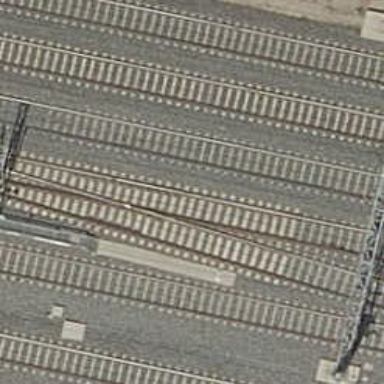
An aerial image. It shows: Railway yard with electrified contact lines.